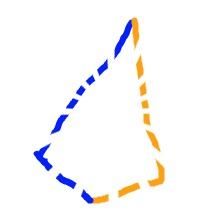
Shape: kite